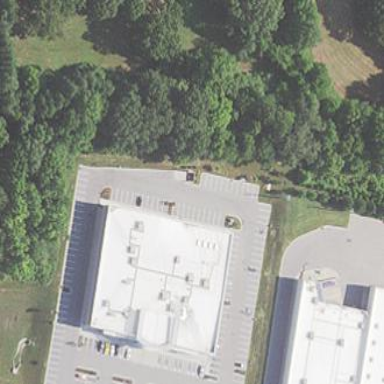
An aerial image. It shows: Fitness center building.